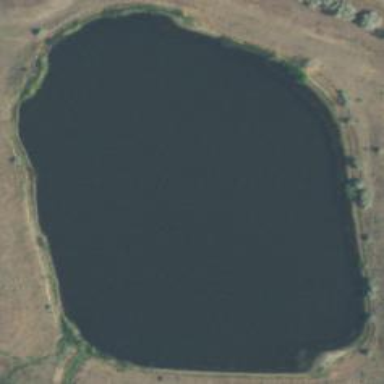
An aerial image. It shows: Pond with natural water.